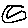
Label: moon